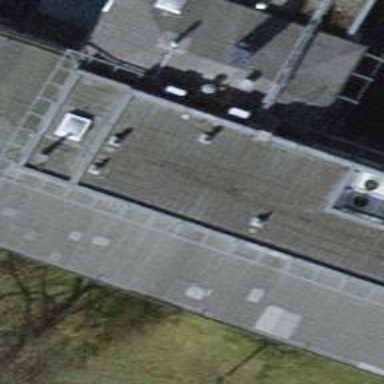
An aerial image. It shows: Service building with skillion metal roof facing north.